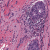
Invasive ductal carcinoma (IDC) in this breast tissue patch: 1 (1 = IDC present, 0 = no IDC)